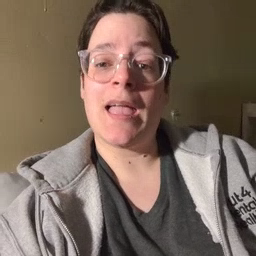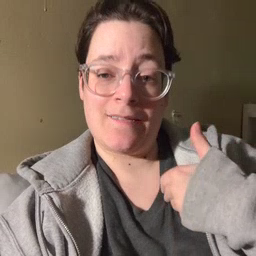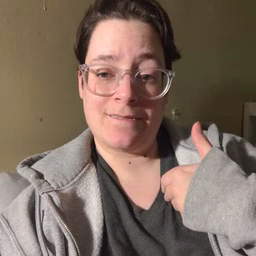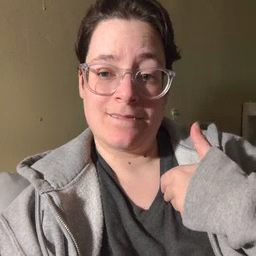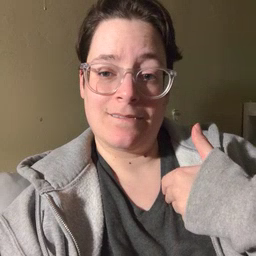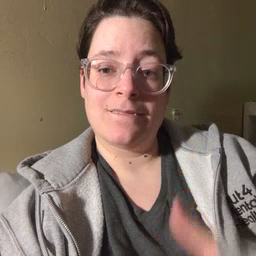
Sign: have